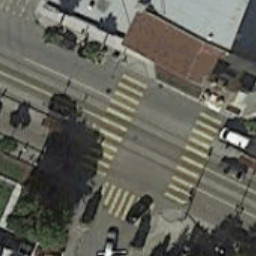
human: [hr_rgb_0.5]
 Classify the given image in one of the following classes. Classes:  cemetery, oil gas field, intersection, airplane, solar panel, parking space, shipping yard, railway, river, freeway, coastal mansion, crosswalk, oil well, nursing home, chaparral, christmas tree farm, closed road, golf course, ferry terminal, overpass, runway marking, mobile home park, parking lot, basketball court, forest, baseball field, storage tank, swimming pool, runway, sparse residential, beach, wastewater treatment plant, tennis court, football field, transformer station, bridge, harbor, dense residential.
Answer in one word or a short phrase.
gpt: crosswalk